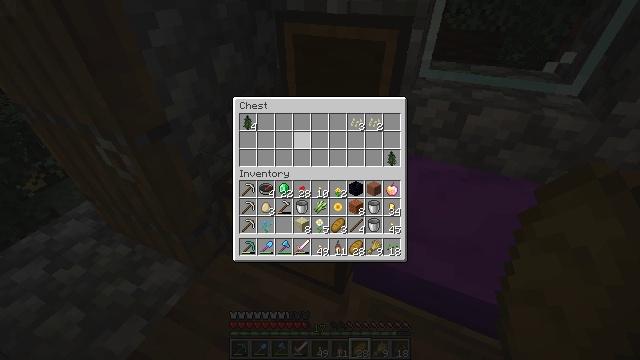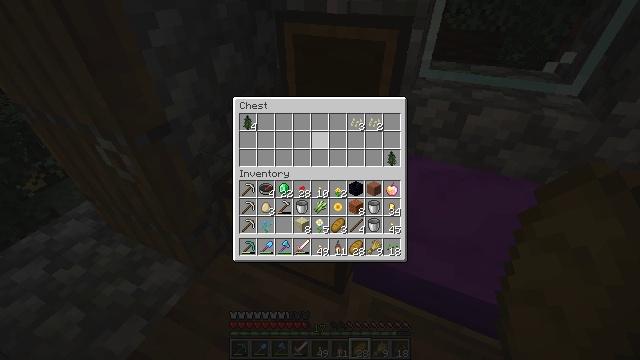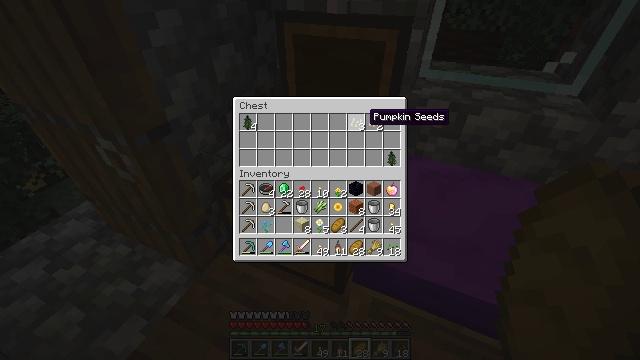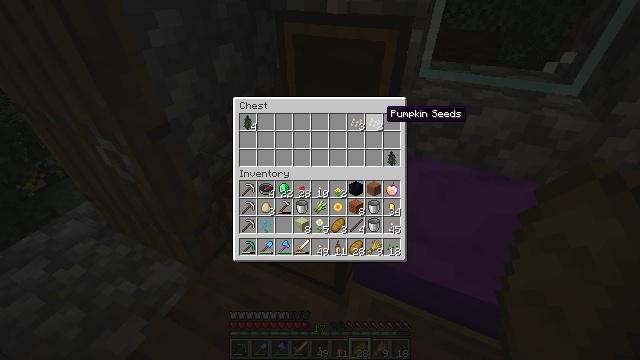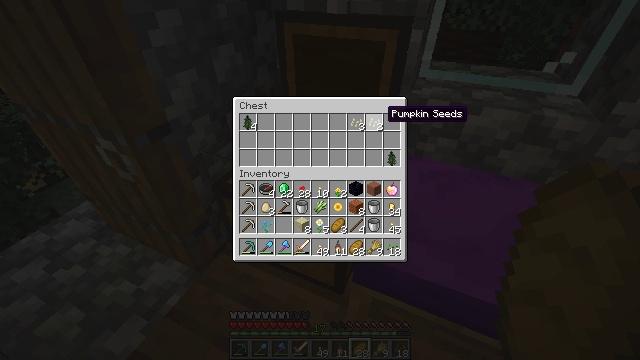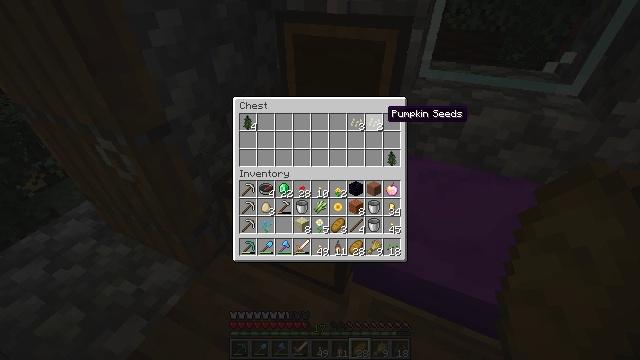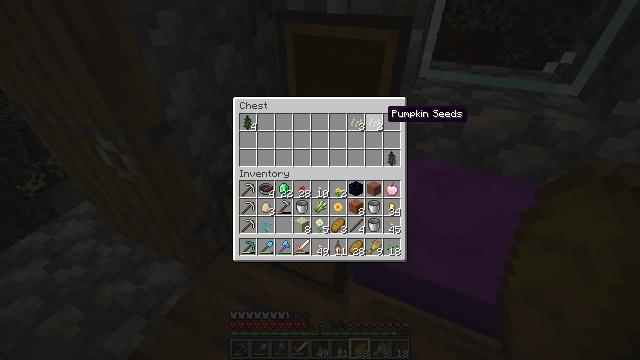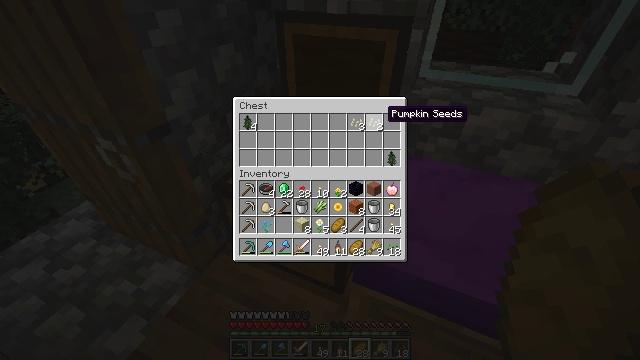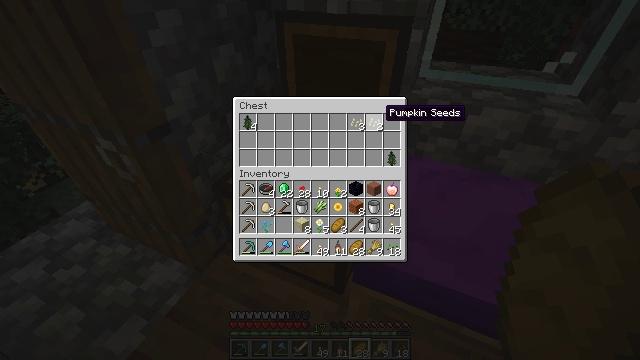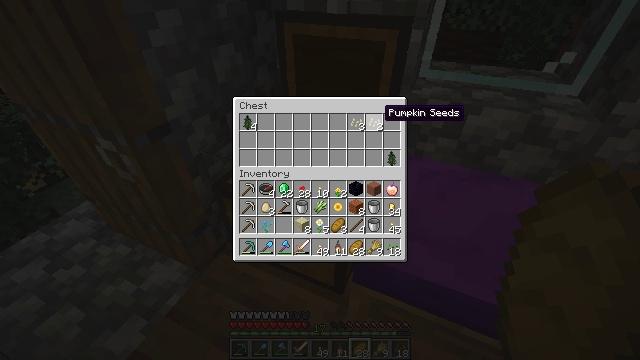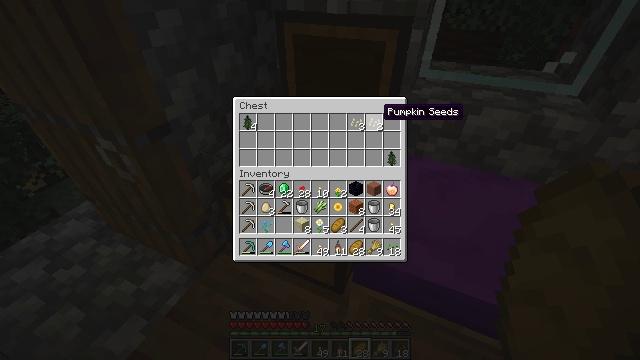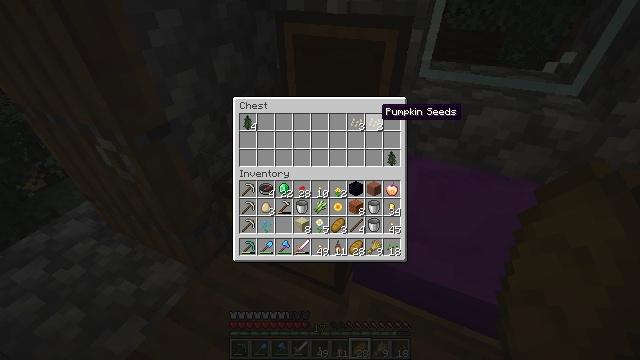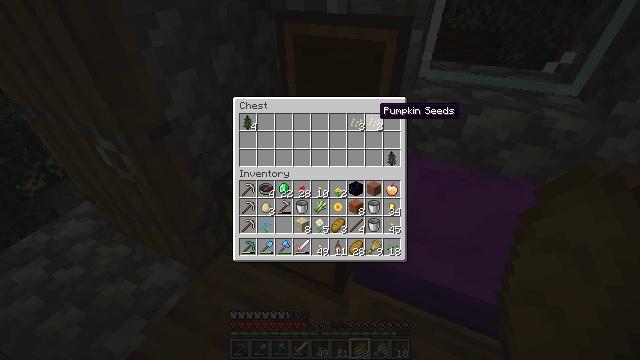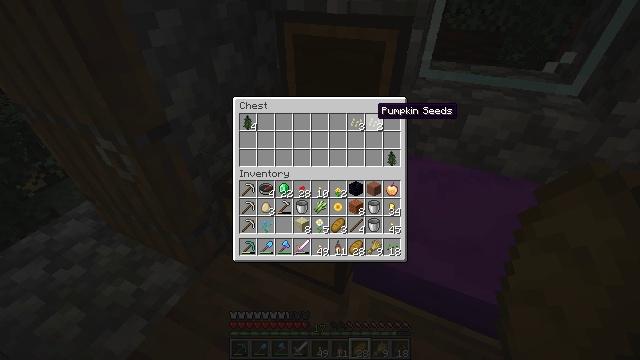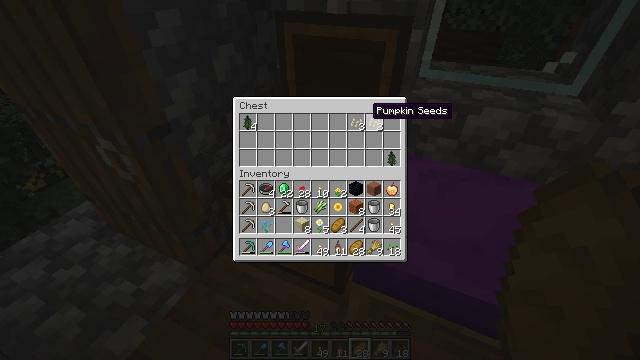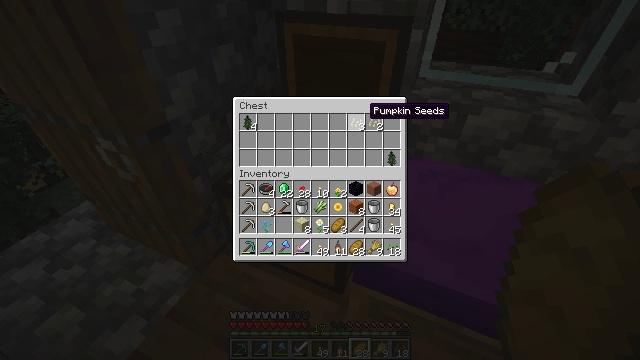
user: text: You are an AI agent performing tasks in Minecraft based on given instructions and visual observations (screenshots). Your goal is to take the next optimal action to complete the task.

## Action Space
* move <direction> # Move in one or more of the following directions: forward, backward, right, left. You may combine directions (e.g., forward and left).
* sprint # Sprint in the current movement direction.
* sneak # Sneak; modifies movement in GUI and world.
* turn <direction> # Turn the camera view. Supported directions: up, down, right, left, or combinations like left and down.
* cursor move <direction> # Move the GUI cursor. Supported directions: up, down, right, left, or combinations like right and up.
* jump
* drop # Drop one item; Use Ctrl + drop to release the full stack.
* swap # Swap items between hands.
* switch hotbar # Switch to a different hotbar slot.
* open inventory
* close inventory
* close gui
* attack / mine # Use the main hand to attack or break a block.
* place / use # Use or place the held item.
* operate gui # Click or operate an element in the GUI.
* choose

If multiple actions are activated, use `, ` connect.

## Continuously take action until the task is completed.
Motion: motion action
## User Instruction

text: Harvest a pumpkin from the field.
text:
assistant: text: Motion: cursor move right
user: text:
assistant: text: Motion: cursor move right
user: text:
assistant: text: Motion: cursor move right
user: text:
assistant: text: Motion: no_op
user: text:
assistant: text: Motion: no_op
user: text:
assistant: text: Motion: no_op
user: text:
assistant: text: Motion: no_op
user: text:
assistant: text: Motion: no_op
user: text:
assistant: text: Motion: no_op
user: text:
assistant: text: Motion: no_op
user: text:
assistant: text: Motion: no_op
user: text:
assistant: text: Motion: no_op
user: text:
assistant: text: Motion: no_op
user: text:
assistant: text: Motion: no_op
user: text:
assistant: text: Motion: no_op
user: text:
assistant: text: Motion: no_op
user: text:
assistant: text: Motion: no_op
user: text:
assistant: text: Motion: no_op
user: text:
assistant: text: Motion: no_op
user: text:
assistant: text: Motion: no_op
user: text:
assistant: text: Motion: no_op
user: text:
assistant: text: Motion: operate gui
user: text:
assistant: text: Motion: operate gui
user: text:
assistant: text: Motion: no_op
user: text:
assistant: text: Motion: no_op
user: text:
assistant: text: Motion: no_op
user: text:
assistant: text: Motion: no_op
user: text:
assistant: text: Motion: no_op
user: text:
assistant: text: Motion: no_op
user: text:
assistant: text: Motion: no_op